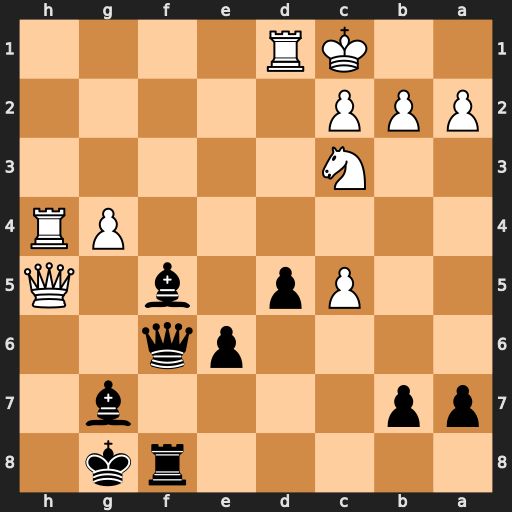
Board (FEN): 5rk1/pp4b1/4pq2/2Pp1b1Q/6PR/2N5/PPP5/2KR4
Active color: b
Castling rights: -
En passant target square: -
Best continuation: Bg6 g5 Qf5